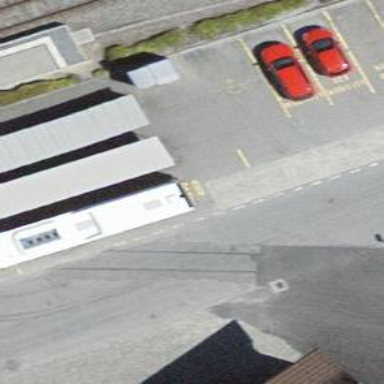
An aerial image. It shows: Recycling container for recycling.